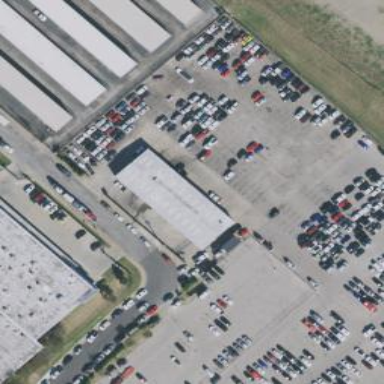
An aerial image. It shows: Commercial building housing car repair shop.